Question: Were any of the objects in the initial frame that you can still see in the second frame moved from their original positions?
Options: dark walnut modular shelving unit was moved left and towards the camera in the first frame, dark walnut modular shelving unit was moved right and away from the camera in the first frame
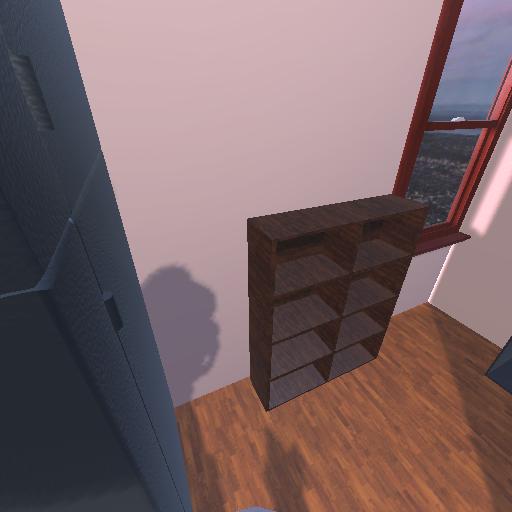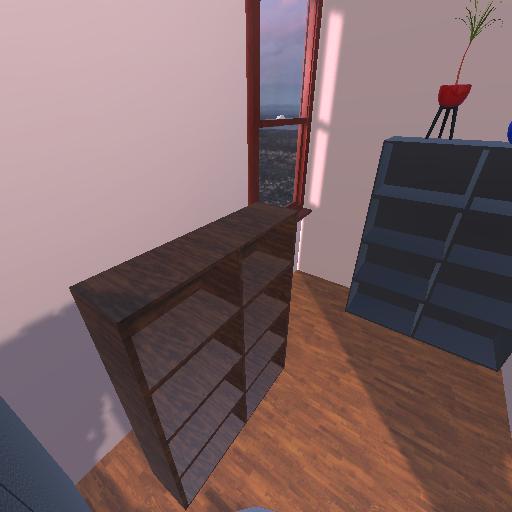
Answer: dark walnut modular shelving unit was moved left and towards the camera in the first frame